Question: For some reason angular.json ('@angular/cli@9.1.0') schema is not loaded by WebStorm 2020.1.2. This makes customizing angular.json much harder. This was working in older WebStorm version.
I tried adding the angular.json schema manually, still no success there. Check the attached image bellow.
How to make angular.json schema work in WebStorm 2020.1.2?

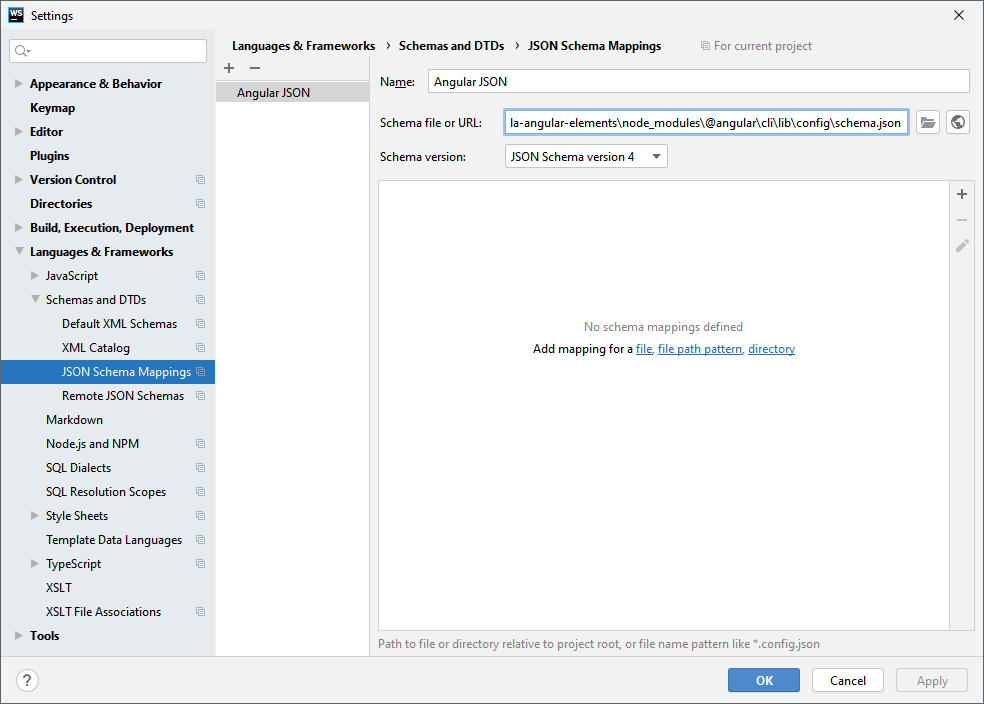
Answer: To add an Angular JSON schema in IDEA/WebStorm 2020.2:
1. Go to: File | Settings | Languages & Frameworks | Schemas and DTDs | JSON Schema Mappings.
2. In the upper left corner, click on + to add a new schema.
3. Provide a schema name.
4. In Schema file or URL, set: https://raw.githubusercontent.com/angular/angular-cli/master/packages/angular/cli/lib/config/schema.json.
5. In Schema version, set JSON Schema version 7.
6. On the right side of the Settings window, click on + to add all JSON files, which should be processed with this JSON schema:
7. Press Apply.
That's all! Now IDEA/WebStorm will process your JSONs with the Angular JSON schema including the code suggestions and schema validation:

It's also possible to assign a JSON schema via the bottom right corner, click on and select the schema name, you've provided in the step #3: